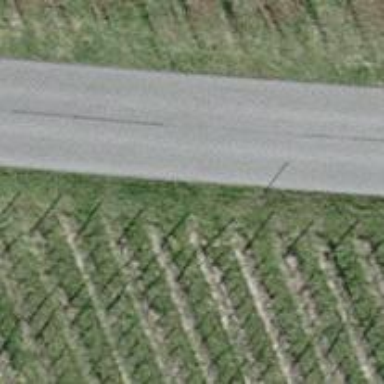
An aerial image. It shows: Unclassified road with asphalt surface.